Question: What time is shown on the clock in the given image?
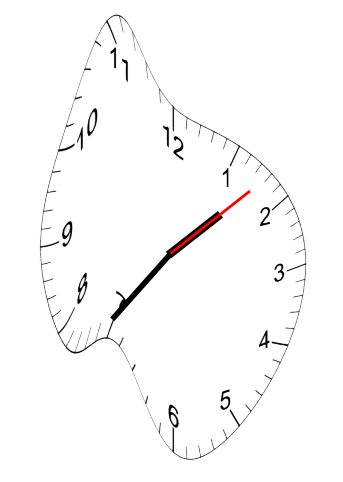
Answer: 01:36:08